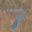
Label: 7